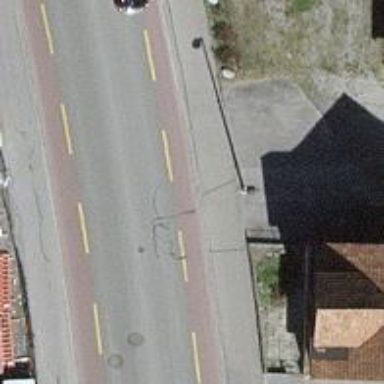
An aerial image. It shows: Asphalt road marked as primary highway with dedicated lanes for cyclists on both sides.